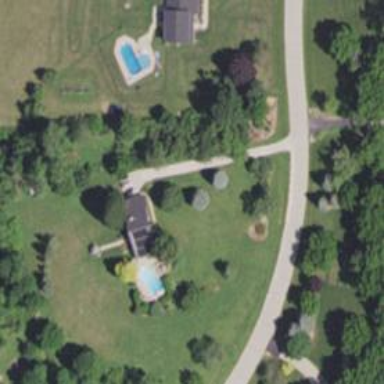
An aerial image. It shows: Driveway.